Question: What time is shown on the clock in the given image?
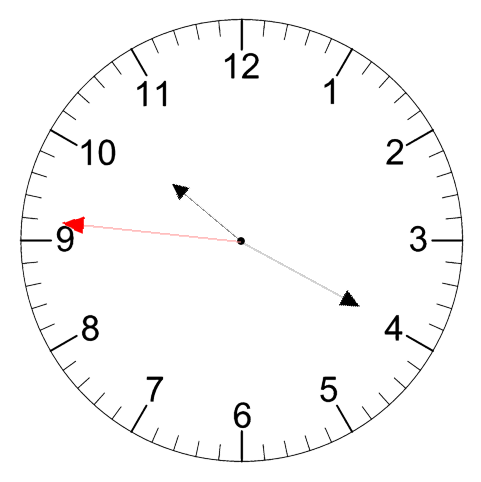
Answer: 10:19:46